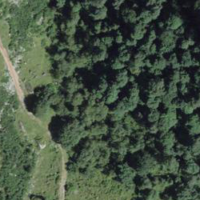
EUNIS habitat code: 31
Species observed at this site:
Vanessa atalanta